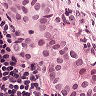
Metastatic tissue present: yes